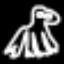
Label: frog